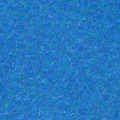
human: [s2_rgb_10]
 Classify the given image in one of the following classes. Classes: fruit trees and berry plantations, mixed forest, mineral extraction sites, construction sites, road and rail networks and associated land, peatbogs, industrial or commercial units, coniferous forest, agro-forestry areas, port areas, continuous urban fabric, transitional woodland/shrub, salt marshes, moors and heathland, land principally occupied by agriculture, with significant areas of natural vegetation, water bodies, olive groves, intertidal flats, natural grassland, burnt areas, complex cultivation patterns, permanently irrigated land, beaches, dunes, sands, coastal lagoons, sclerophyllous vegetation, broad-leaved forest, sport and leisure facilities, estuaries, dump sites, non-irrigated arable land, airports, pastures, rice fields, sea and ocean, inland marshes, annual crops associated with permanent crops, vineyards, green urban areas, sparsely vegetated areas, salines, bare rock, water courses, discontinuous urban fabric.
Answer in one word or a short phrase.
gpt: sea and ocean